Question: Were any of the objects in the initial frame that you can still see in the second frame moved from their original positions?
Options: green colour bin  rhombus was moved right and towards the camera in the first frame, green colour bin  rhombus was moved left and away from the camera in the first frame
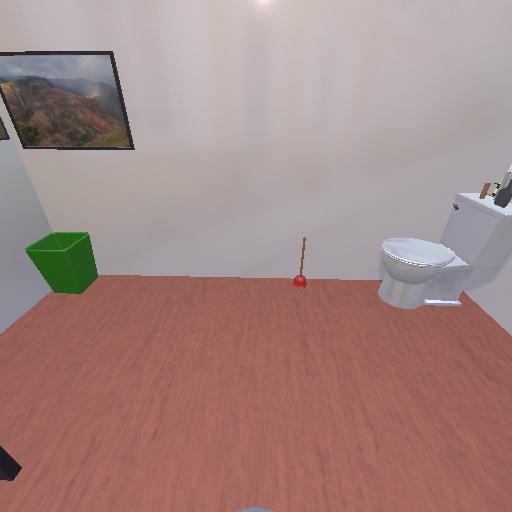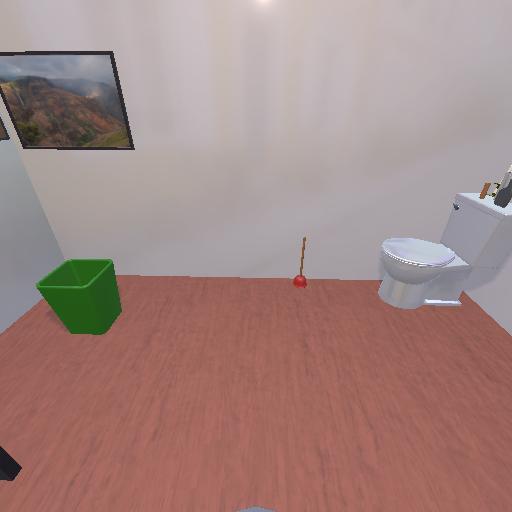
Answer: green colour bin  rhombus was moved right and towards the camera in the first frame